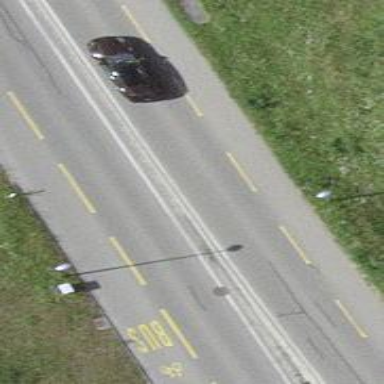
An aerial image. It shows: Secondary road with asphalt surface and trolley wires.